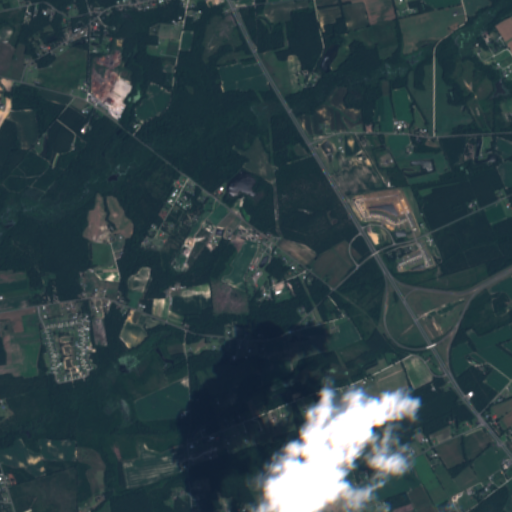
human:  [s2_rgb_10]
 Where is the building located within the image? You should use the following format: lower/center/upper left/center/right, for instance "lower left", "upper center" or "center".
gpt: The building is located in the lower right of the image.
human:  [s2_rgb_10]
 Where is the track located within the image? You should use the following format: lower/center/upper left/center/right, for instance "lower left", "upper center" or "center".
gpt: There is no track in the image.